【题型】选择题　【知识点】解析几何　【难度】easy
已知曲线 \(C\): \(\sqrt{(x+2)^2 + y^2} \cdot \sqrt{(x-2)^2 + y^2} = 4\)，则曲线 \(C\) 的大致图像是（\quad\quad）

A.

B.

C.

D.

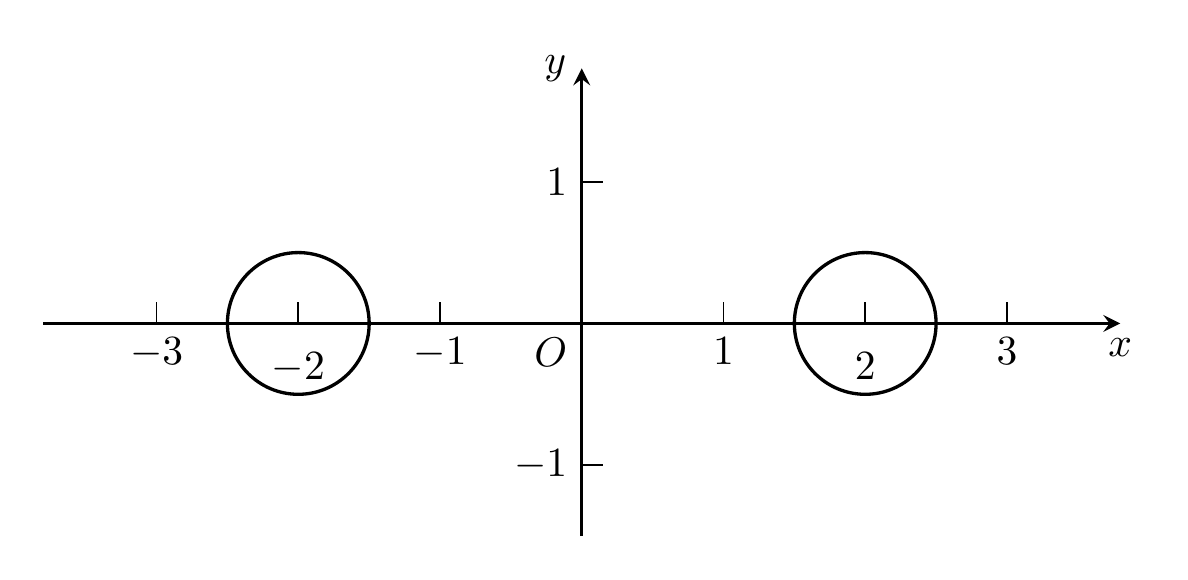
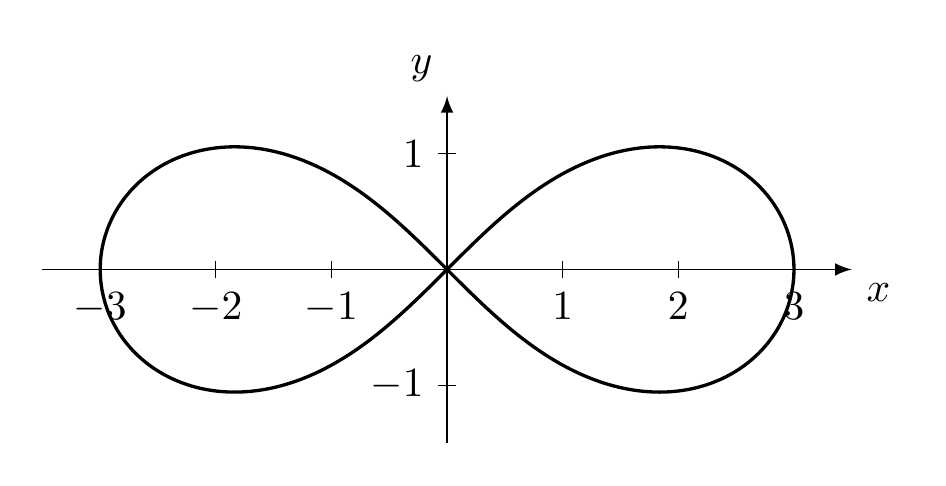
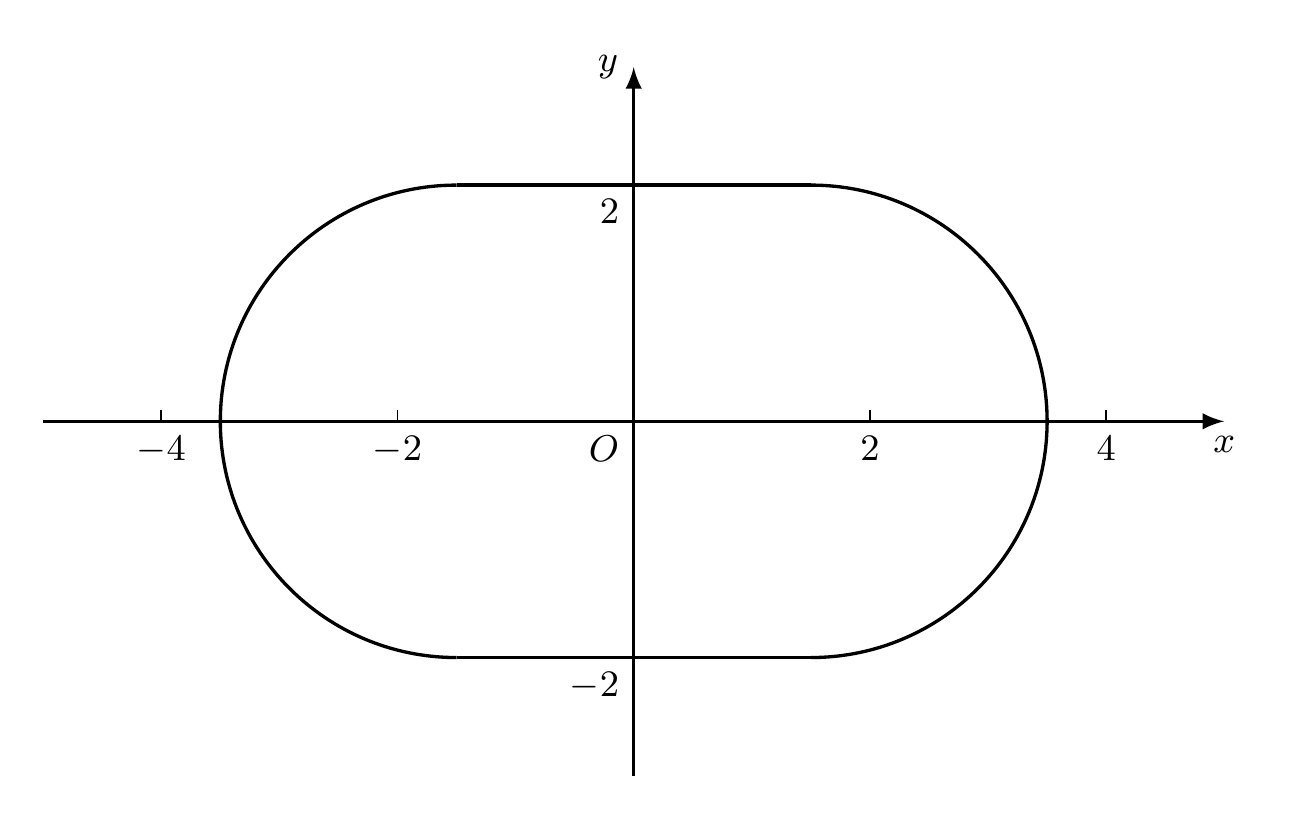
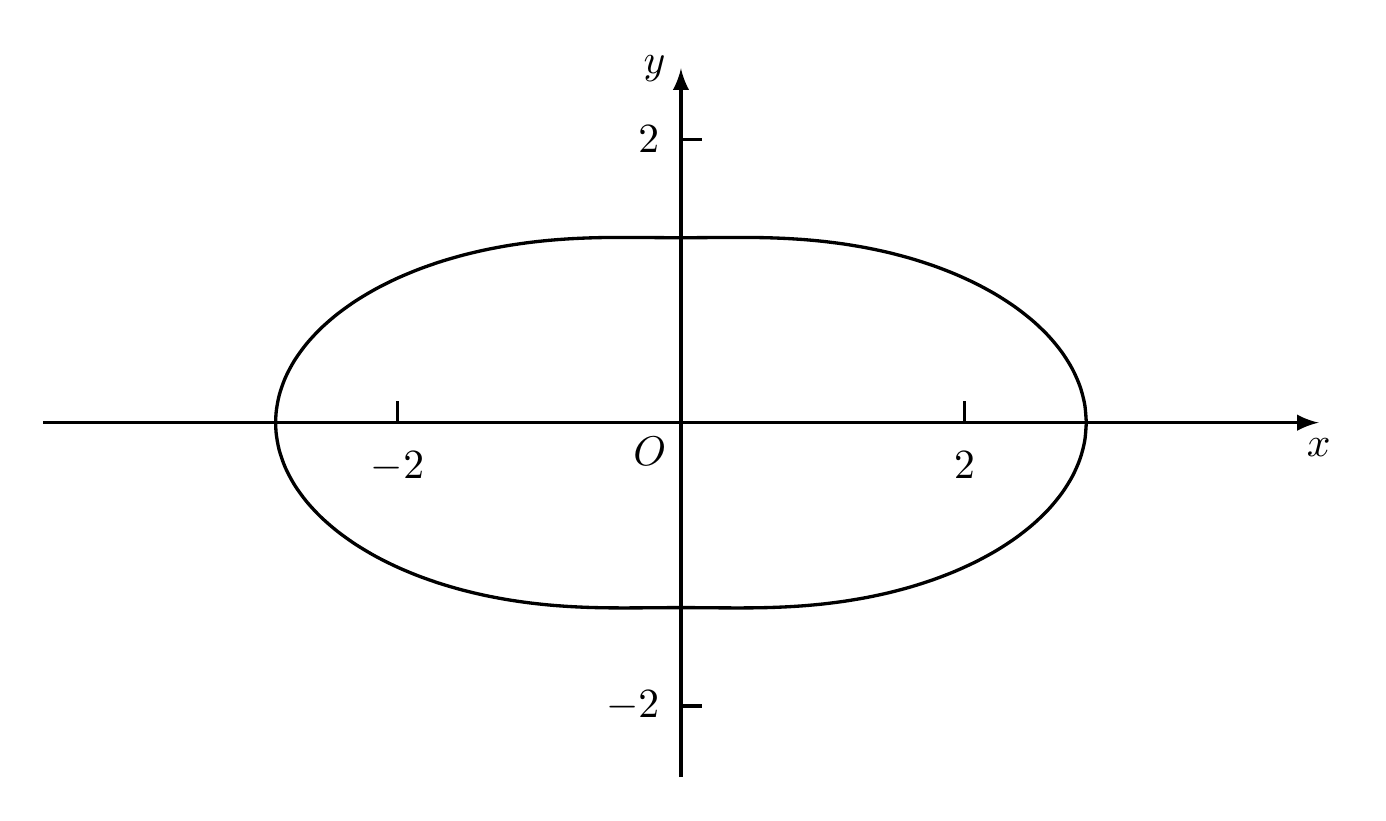
【解答】
【答案】\(B\)

\vspace{1em} %
【分析】利用特值法，令 \(x=0\) 即可得解.
\vspace{1em} %

【解答】解：令 \(x=0\)，则
\(
\sqrt{4 + y^2} \cdot \sqrt{4 + y^2} = 4 + y^2 = 4,
\)
解得 \(y=0\)，

故曲线 \(C\) 经过点 \((0,0)\).

故选：\(B\).

\vspace{1em} %
【点评】本题考查曲线与方程，属于简单题.